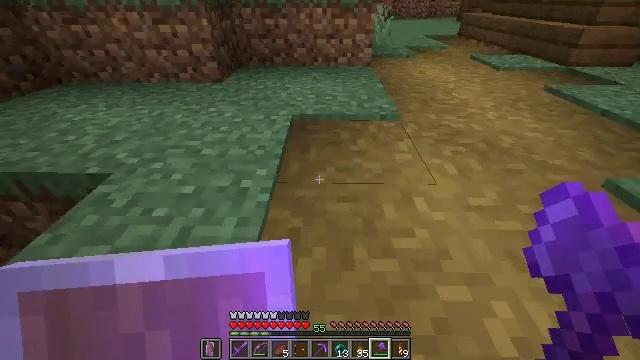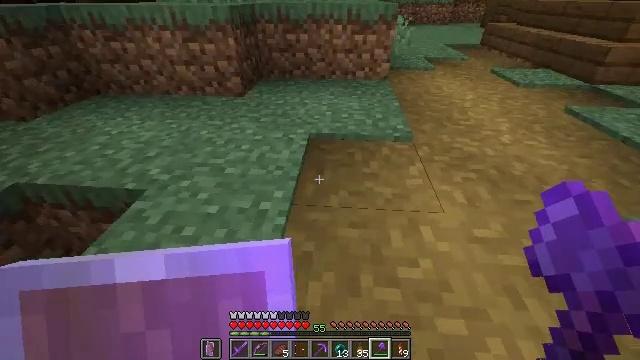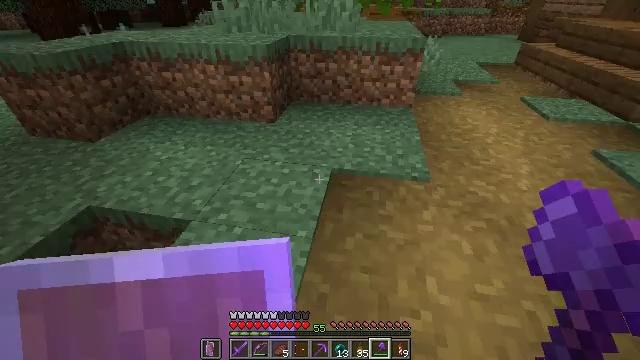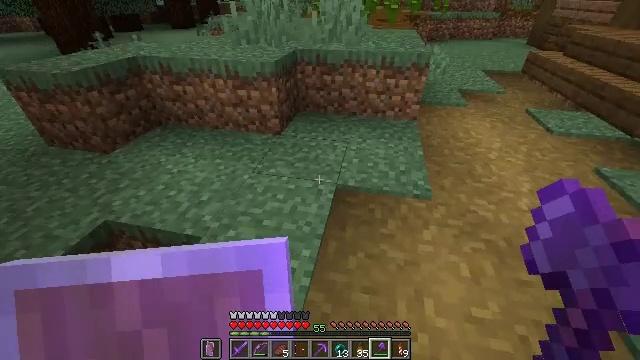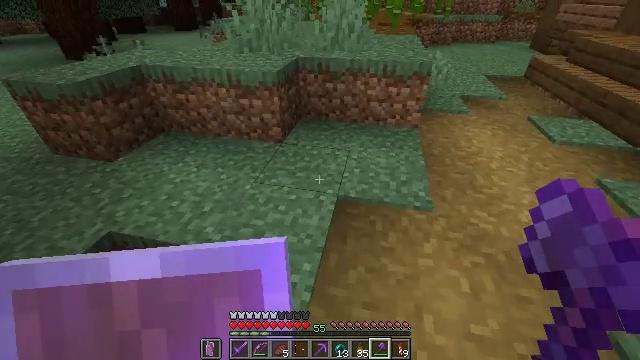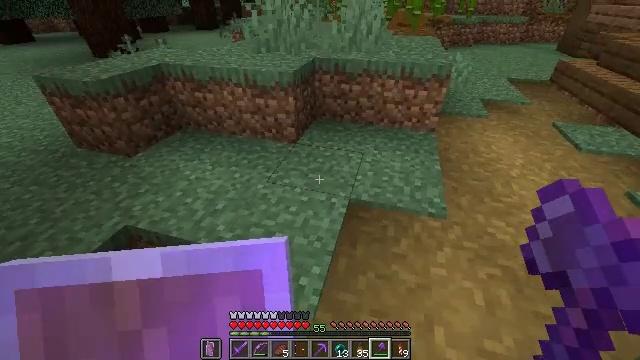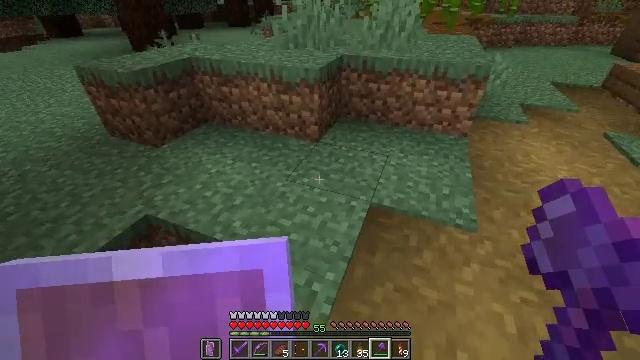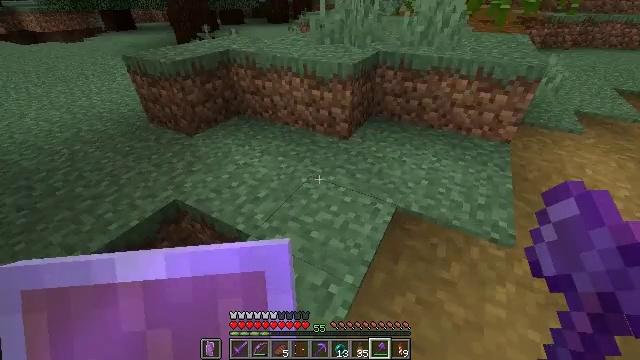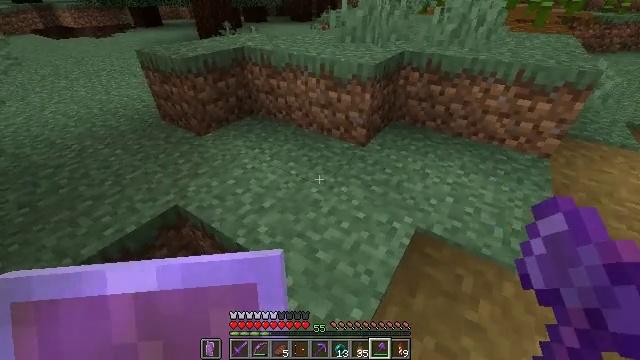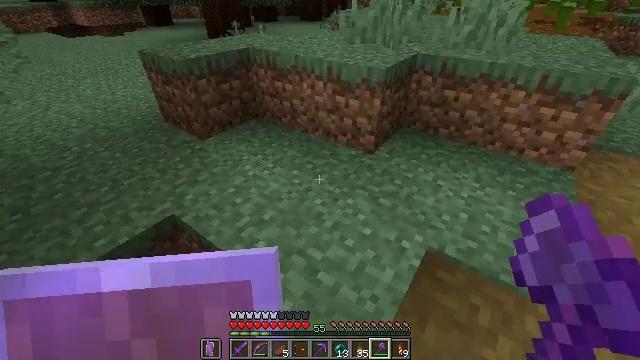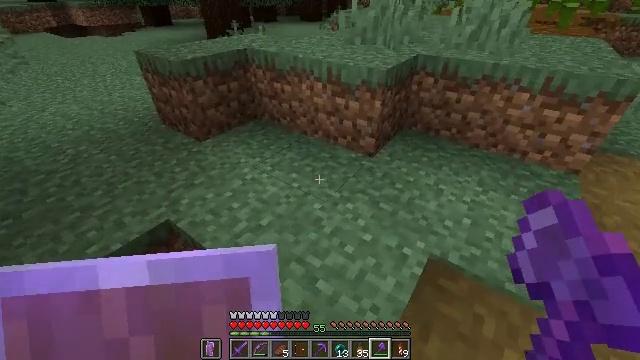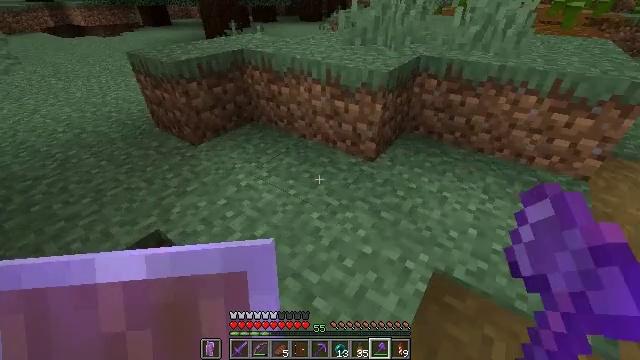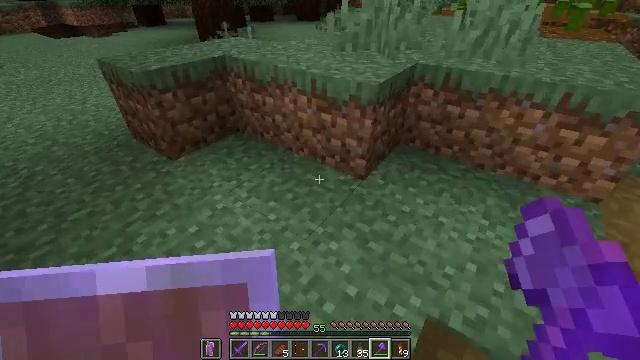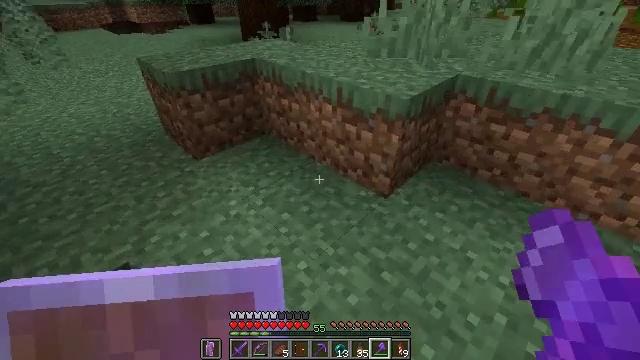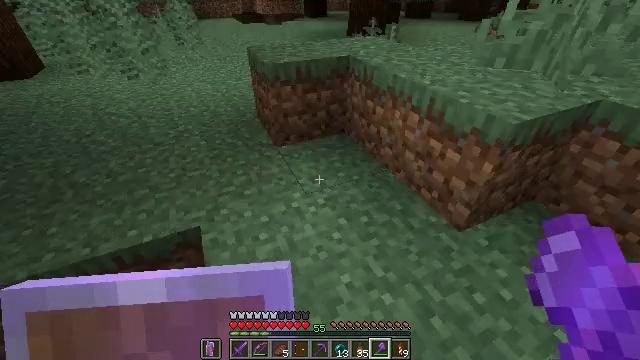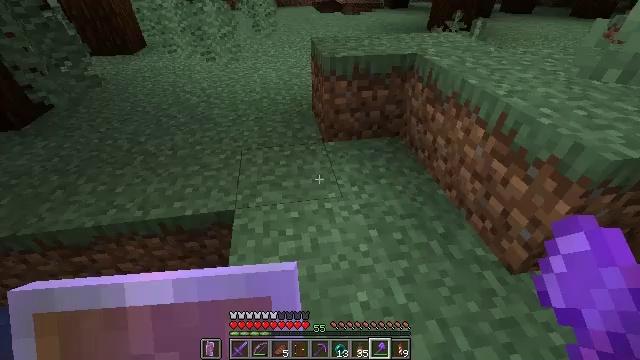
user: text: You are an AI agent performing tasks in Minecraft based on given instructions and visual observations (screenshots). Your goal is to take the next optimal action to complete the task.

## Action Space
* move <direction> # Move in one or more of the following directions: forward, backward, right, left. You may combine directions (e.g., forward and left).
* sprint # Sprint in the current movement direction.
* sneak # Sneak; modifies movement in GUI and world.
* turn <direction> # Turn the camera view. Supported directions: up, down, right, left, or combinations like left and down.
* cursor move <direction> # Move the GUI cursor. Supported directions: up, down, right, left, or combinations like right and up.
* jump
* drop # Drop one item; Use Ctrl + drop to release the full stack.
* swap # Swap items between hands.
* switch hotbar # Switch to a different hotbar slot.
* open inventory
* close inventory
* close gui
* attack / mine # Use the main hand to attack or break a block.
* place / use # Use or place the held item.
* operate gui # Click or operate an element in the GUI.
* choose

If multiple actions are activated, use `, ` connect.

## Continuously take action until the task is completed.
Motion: motion action
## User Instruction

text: Mine the large fern from the ground.
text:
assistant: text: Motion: move forward, turn left, jump
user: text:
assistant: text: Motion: move forward, turn left, jump
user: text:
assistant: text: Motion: move forward, turn left
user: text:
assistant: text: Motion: move forward
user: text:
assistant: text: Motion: move forward, turn left
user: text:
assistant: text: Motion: move forward, turn left
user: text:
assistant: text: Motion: move forward, turn left
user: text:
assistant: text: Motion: move forward, turn left
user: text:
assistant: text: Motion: move forward, turn left
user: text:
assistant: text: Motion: move forward
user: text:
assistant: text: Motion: move forward and move right
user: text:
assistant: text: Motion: move forward and move right
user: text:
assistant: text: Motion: move forward and move right, turn left
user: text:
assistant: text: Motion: move forward and move right, turn left
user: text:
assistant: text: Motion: move forward and move right, turn left and down
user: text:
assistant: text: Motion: move forward, turn left
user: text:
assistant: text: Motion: move forward, turn left and up
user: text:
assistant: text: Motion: move forward, turn left and up
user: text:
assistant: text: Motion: move forward, turn left and up
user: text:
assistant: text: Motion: move forward
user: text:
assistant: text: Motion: move forward
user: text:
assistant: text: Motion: move forward
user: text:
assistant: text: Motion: move forward, turn right
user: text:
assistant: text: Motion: move forward, turn right and up
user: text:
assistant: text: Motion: move forward, turn right and up
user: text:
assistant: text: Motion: move forward and move right, turn right
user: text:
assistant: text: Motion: move forward and move right
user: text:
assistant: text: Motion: move forward and move right, turn left
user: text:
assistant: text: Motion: move forward and move right, turn left
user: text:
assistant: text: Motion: move forward and move right, turn left